Question: I have a design requirement to show a part as shown in the figure.
I have tried the following XML
'''
<LinearLayout
android:layout_width="match_parent"
android:layout_height="wrap_content"
android:orientation="horizontal" >
<View
android:id="@+id/lineLeft"
android:layout_height="1dip"
android:layout_width="25dp"
android:layout_marginBottom="10dp"
android:background="#b8b8b8" />
<TextView
android:id="@+id/link_to_register"
android:layout_width="fill_parent"
android:layout_height="wrap_content"
android:layout_marginBottom="40dip"
android:layout_marginTop="40dip"
android:gravity="center"
android:text="@string/register_label"
android:textColor="#525252"
android:textSize="20sp" />
<View
android:id="@+id/lineRight"
android:layout_height="1dip"
android:layout_width="25dp"
android:layout_marginBottom="10dp"
android:background="#b8b8b8" />
</LinearLayout>
'''
The above XML shows the TextView, but not the lines. How can I achieve it.
Please help.
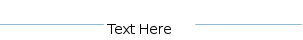
Answer: Try this out:
'''
<LinearLayout
android:layout_width="match_parent"
android:layout_height="wrap_content"
android:orientation="horizontal" >
<View
android:id="@+id/lineLeft"
android:layout_width="0dp"
android:layout_height="1dp"
android:layout_margin="10dp"
android:layout_weight="1"
android:background="#b8b8b8" />
<TextView
android:id="@+id/link_to_register"
android:layout_width="wrap_content"
android:layout_height="wrap_content"
android:gravity="center"
android:text="register_label"
android:textColor="#525252"
android:textSize="20sp" />
<View
android:id="@+id/lineRight"
android:layout_width="0dp"
android:layout_height="1dp"
android:layout_margin="10dp"
android:layout_weight="1"
android:background="#b8b8b8" />
</LinearLayout>
'''